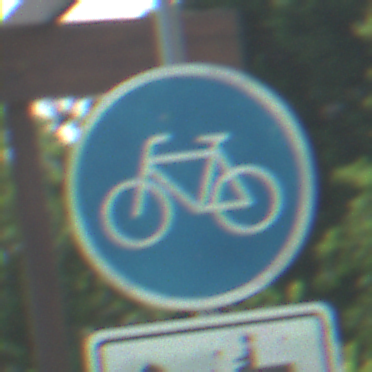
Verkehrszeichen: Radweg
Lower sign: MehrspurigeFahrzeugeFrei9
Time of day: Midday
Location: Outdoor (Nature)
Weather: PartlyCloudy
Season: NotSpecified
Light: Natural